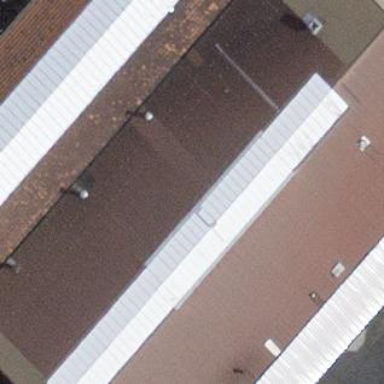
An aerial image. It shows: Industrial building.